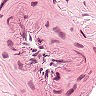
Metastatic tissue present: no